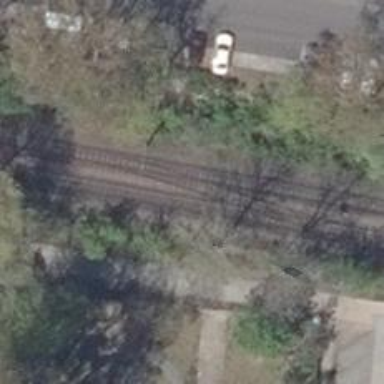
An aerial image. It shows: Tram railway with electrified contact lines.